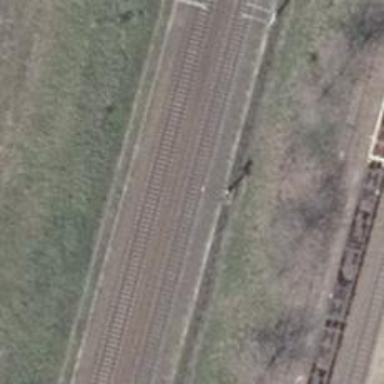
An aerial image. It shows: Railway signal.